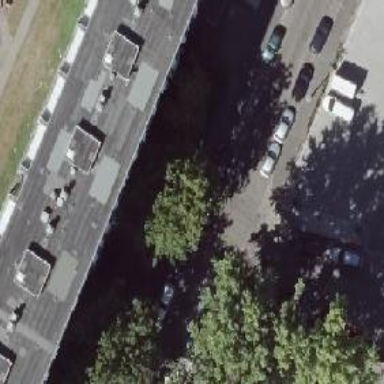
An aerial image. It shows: Service road with parallel parking lanes on both sides.